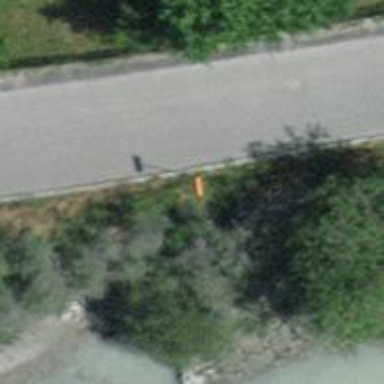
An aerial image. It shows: Pole supporting pipeline marker with roof cover.